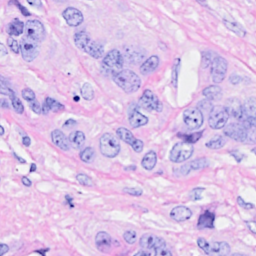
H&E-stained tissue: Breast